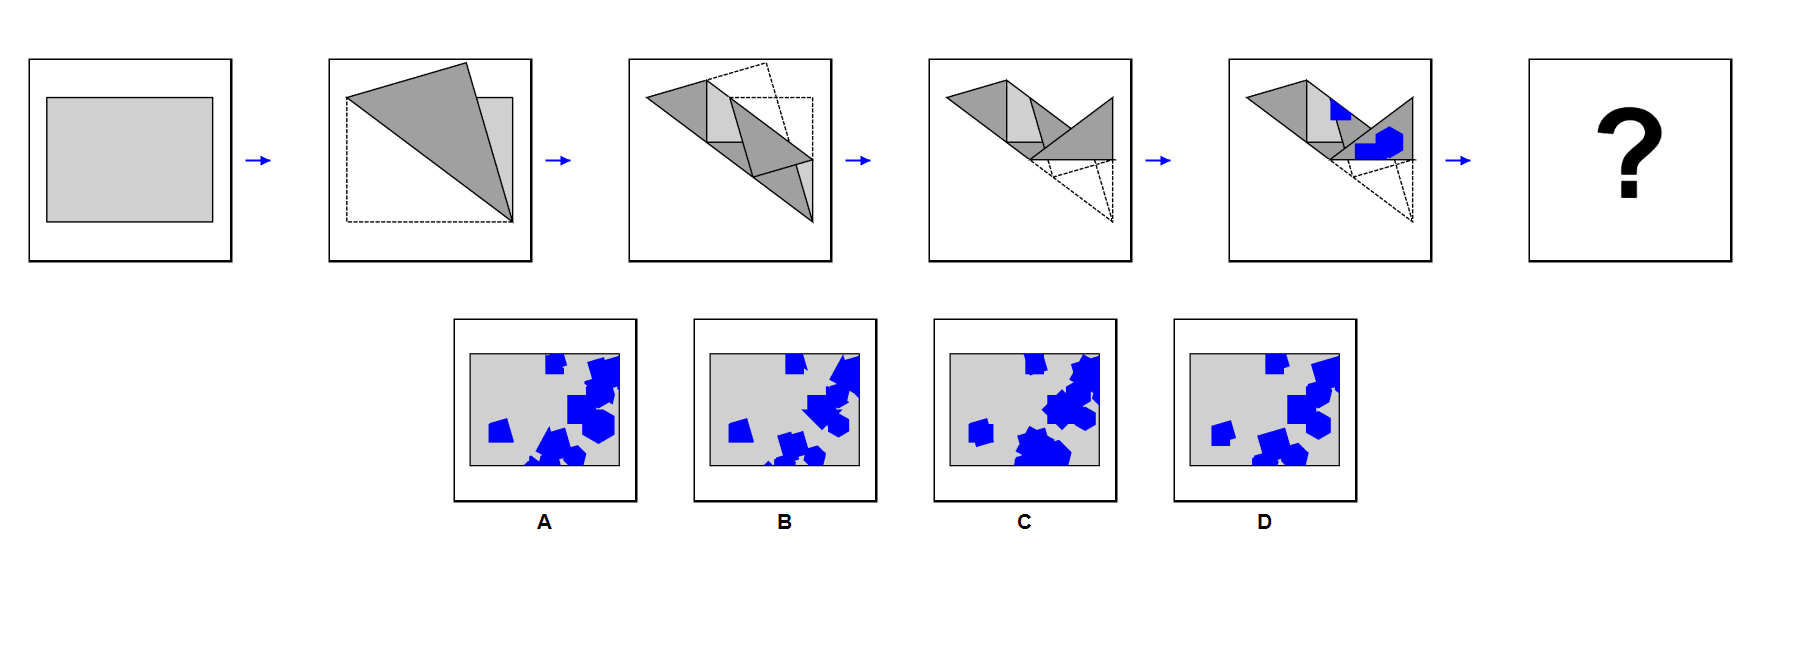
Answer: D